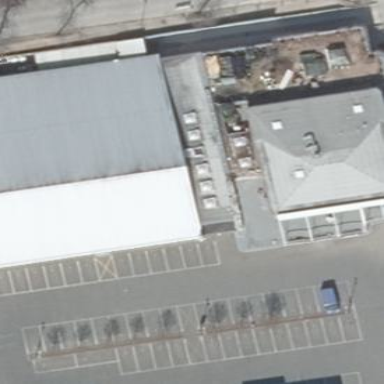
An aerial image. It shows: Retail area.